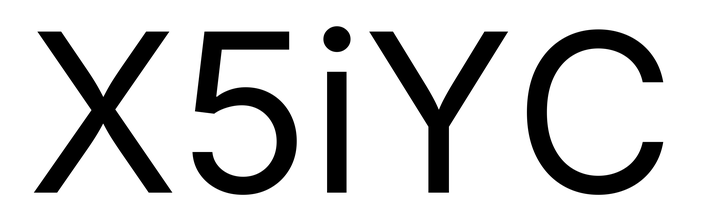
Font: Inter_Regular